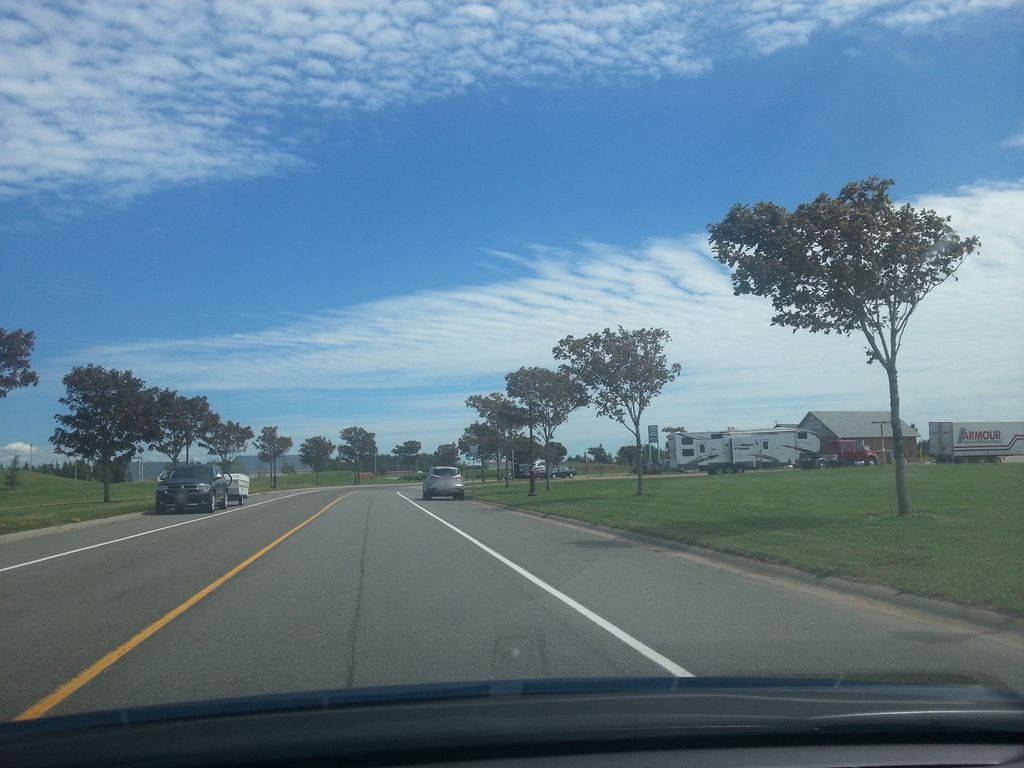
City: charlottetown